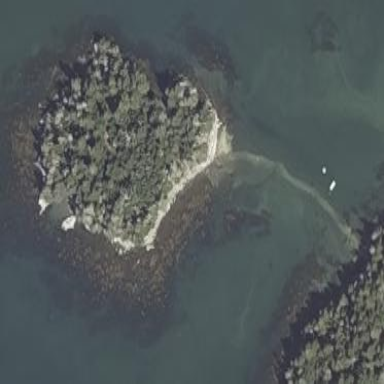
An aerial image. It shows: Island with natural coastline.